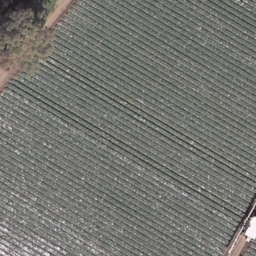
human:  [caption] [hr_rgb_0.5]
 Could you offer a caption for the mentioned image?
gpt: There is a piece of farmland .

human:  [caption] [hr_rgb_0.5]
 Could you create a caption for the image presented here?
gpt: There is a piece of cropland .

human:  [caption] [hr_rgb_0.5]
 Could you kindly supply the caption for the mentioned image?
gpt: It is a piece of cropland .

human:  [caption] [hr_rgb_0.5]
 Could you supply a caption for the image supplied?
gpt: It is a piece of farmland .

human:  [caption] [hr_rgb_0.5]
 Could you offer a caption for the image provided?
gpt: Here is a piece of farmland .